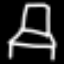
Label: chair